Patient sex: F
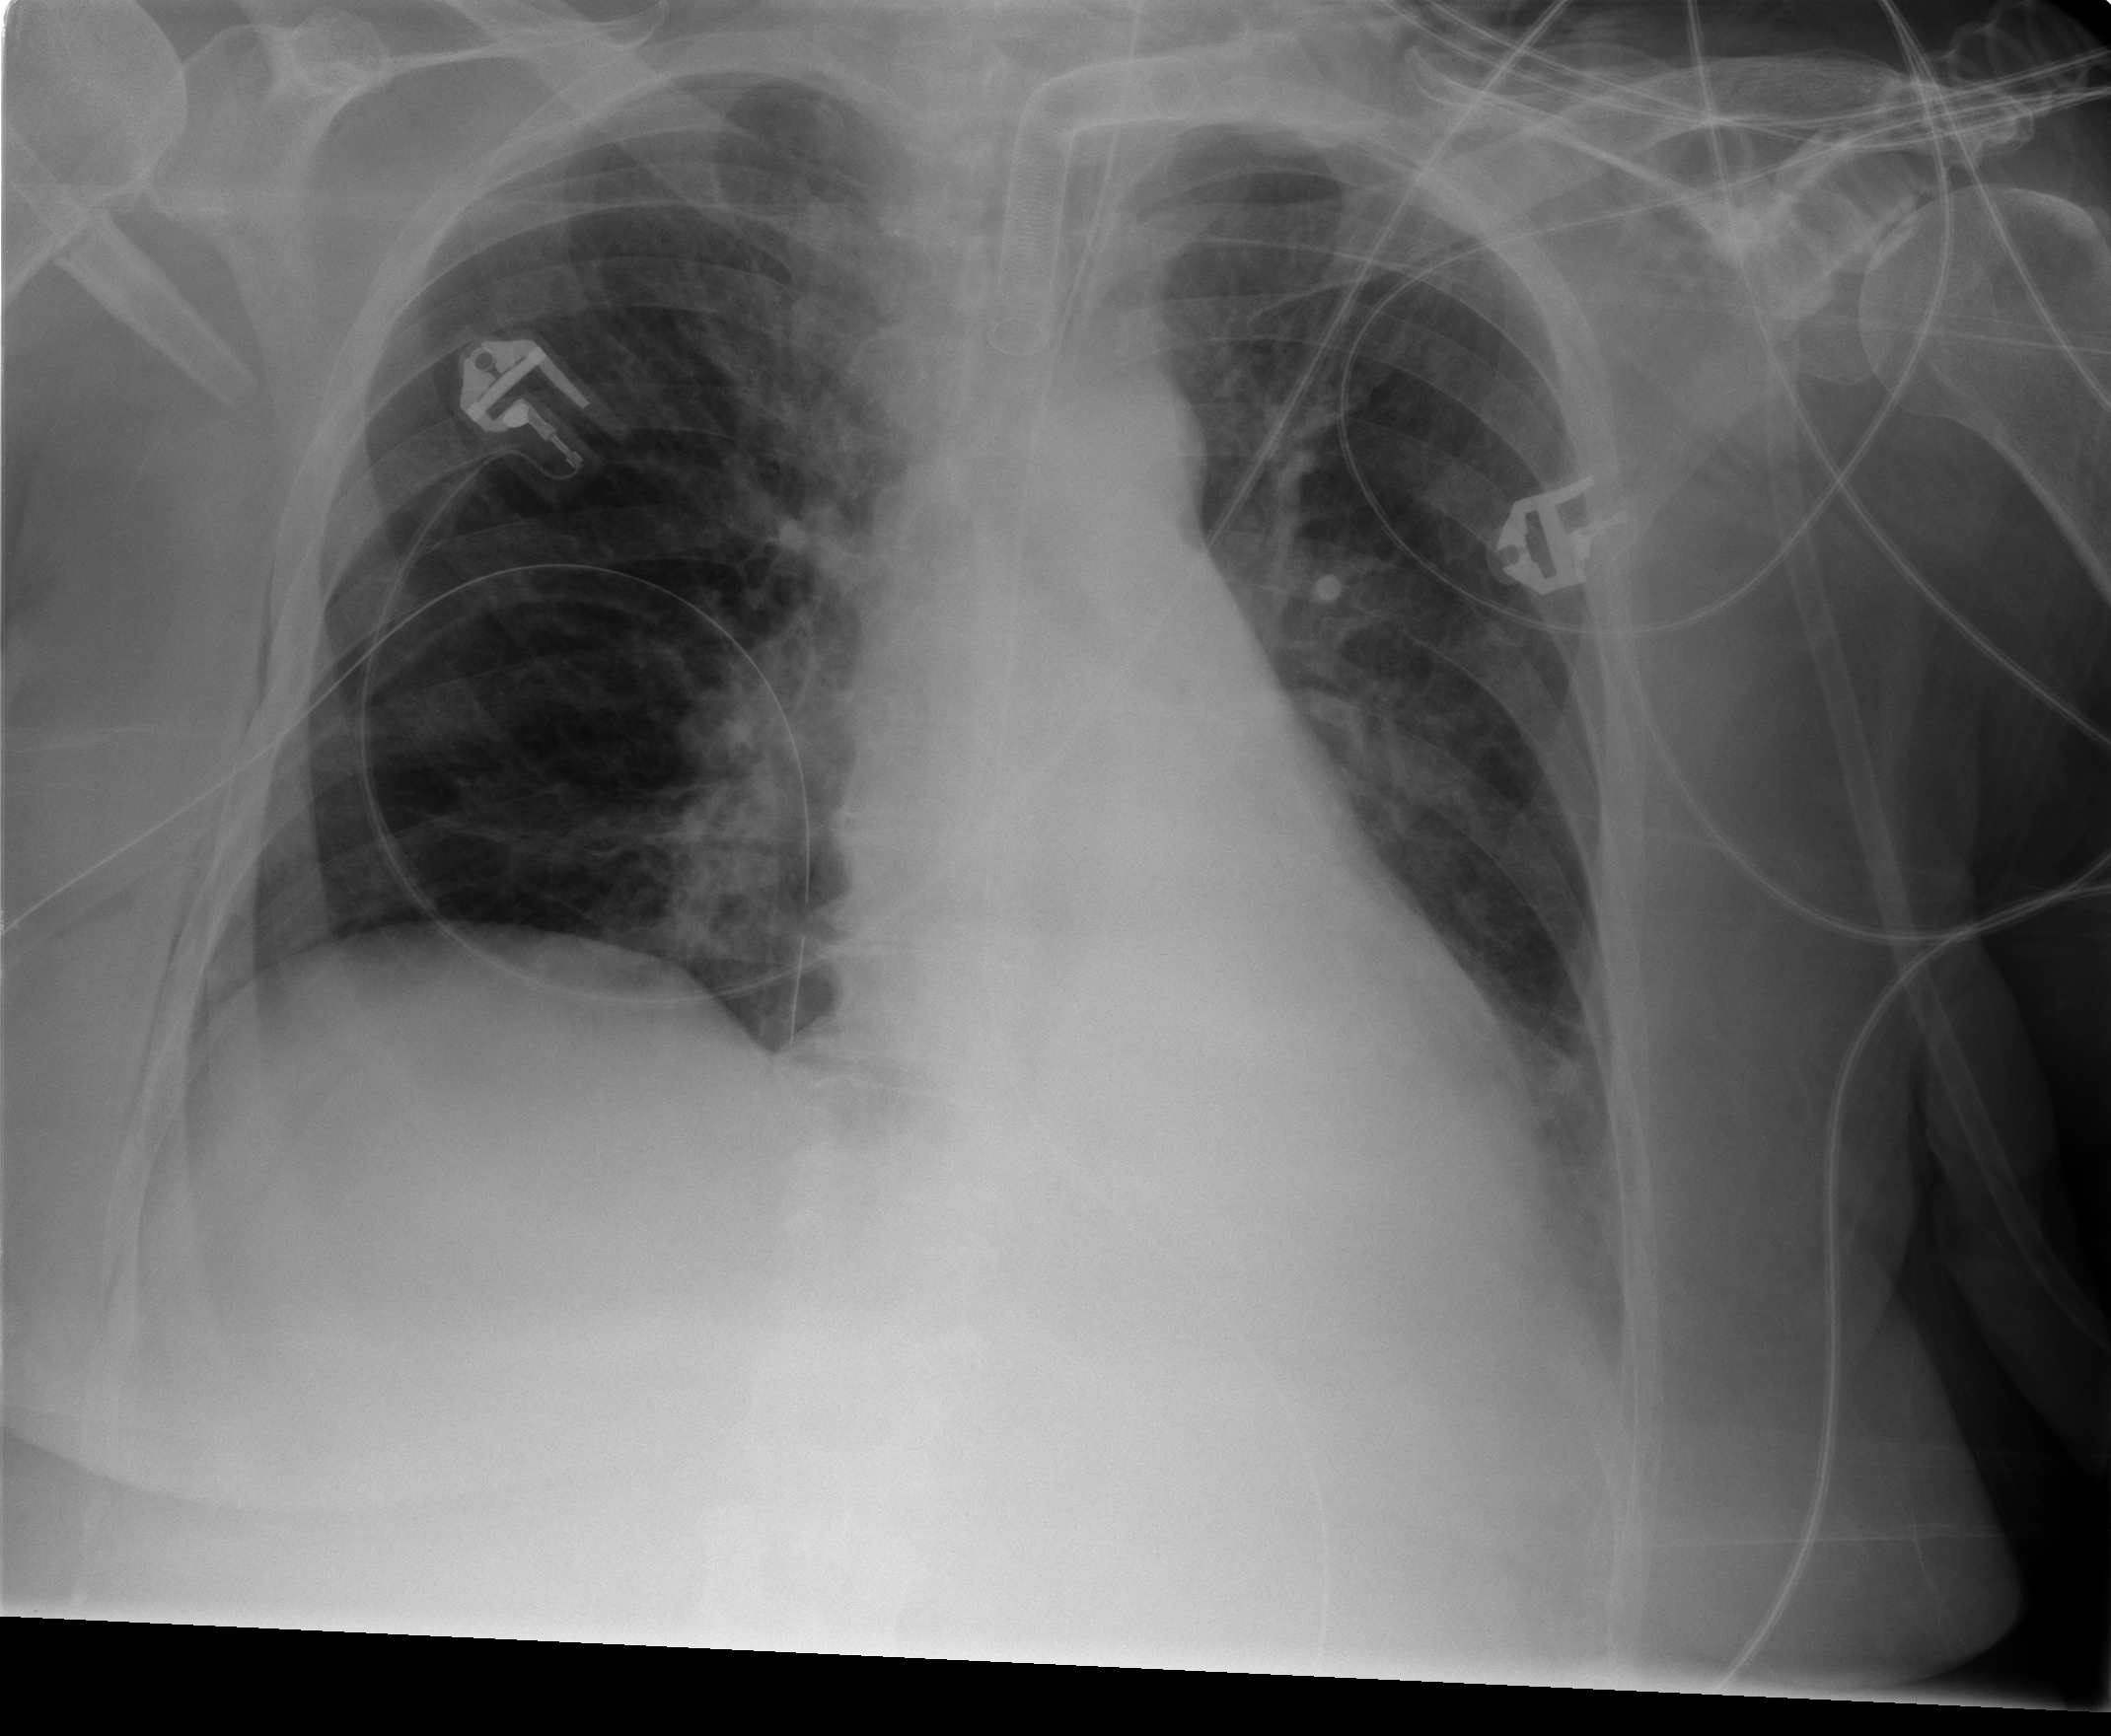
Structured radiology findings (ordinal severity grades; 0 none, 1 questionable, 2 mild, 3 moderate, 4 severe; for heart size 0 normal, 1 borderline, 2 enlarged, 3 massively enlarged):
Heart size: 0
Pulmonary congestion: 1
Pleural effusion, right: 0
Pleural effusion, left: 0
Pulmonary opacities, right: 1
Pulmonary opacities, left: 1
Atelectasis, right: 1
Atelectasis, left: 2